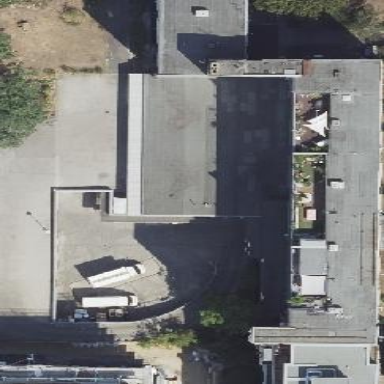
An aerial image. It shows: Part of the building is designated for commercial use.